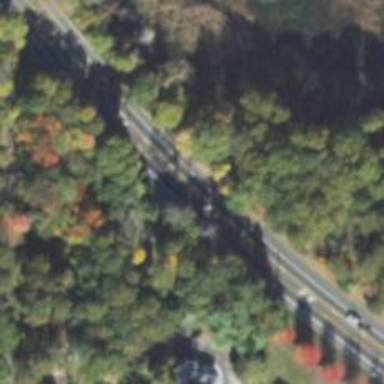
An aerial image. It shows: Asphalt trunk highway.